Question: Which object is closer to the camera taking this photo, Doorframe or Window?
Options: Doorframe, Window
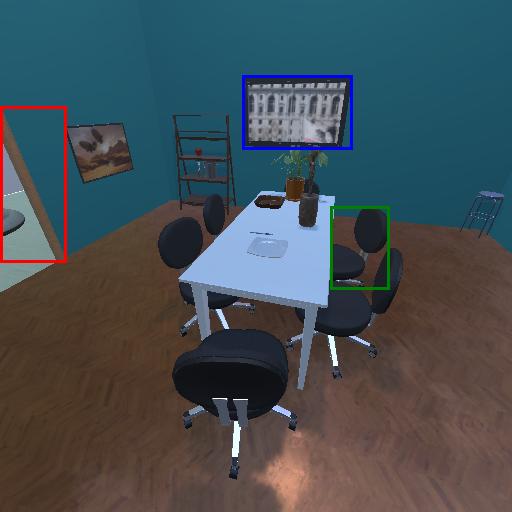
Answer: Doorframe